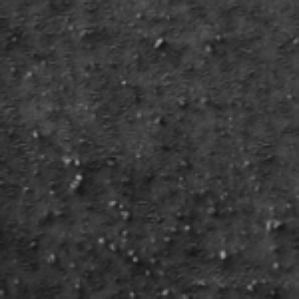
Label: frost